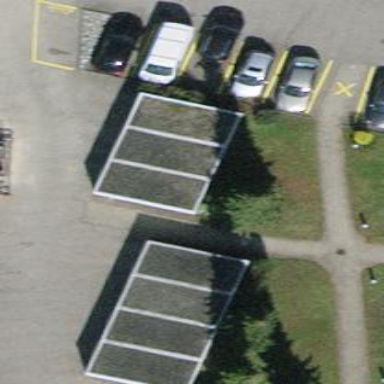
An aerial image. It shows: Group of garages.